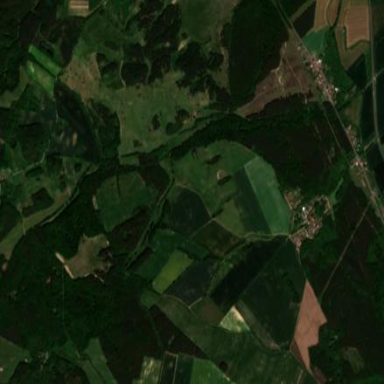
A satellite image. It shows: Forest area.